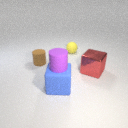
small brown rubber cylinder to the left of large red metal cube